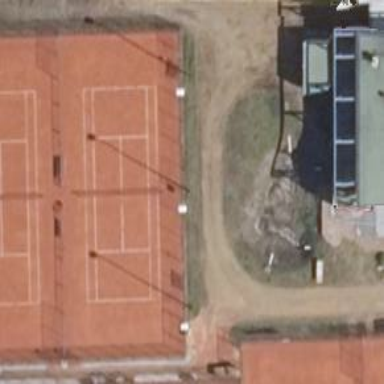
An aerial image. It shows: Clay tennis court pitch.